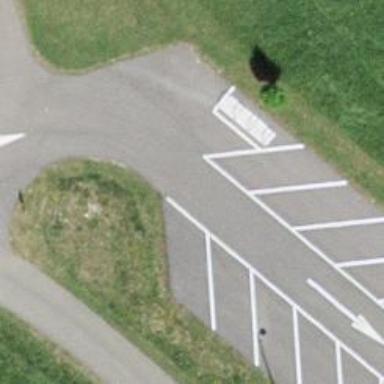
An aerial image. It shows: Asphalt parking aisle road.